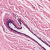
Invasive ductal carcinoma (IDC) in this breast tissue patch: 0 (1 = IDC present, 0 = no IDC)